Question: The goal is simple when a username gets too long on an account drop down menu how to make the search field reduce in width to make room for the longer name; the same is true when the name is short, how to make the form field fill up the empty space when a name is shorter.
I've started a pen here: <URL>
I'll be working on it throughout the day so there's no JS there now, but really i'm looking for ideas more than someone telling me exactly how to do it.
In pseudo code i'm guessing it would be something like this:
'''
var username = $('#usernameID").length();
var search = $('#searchFieldId');
if(username > 34) {
make search bar this width (can be fixed because we have a cap of 34 characters so it will never get bigger than that)
}
if(username < 34){
make search field as wide as need be to be next to the elements without there being significant space
}
'''
Here are some screenshots:

I'm almost thinking a while statement might be best but i'm new to javascript and my thinking is slow when putting the dots together.
There are icon placeholders that are to the right of the form field and to the left of the username, this is not so much part of the problem as it is something i need to account for.
Can anyone provide any suggestions? Thanks.
SOLUTION CODE THAT WORKED:
'''
var userWidth = $('#userOptions');
var searchField = $('#txtFamilySearch');
var icons = $('.icons');
$('#txtFamilySearch').css("width", 740 - (userWidth.width() + icons.width()));
'''
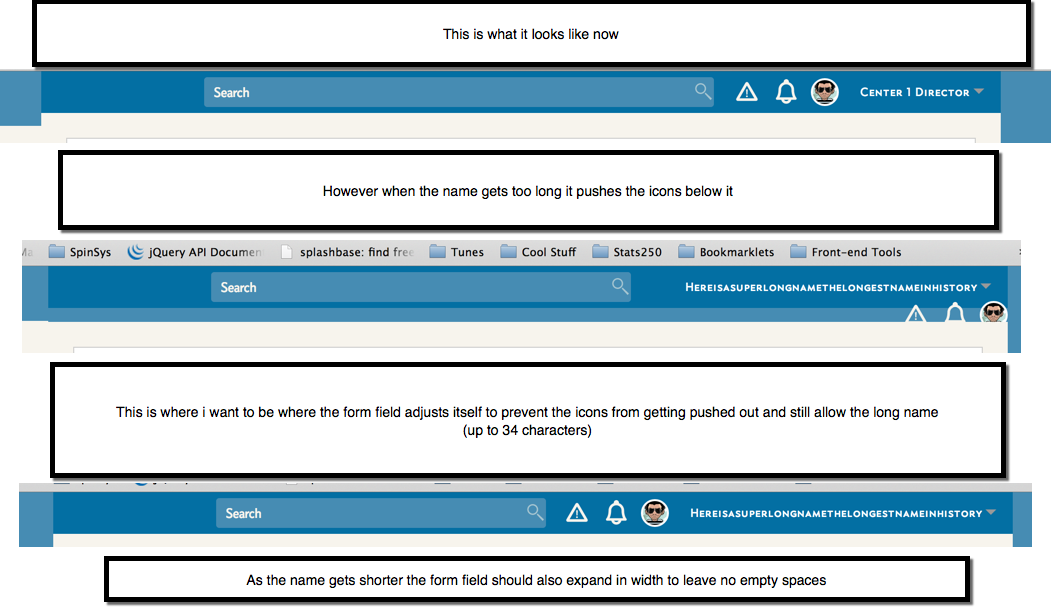
Answer: You mentioned you were looking for ideas more so than answers. If I was writing this page I would first set a specific width on the Search bar and the Username field. This way the two fields combined add up to a specific width: 700px Search, 200px Username = 900px work space. Then create an onload call on the body tag to run a function that checks the width of the username. So the username will be in a span with an id of "username"
'''
function onloadFunct() {
var userLength = document.getElementById("username").innerHTML.length();
if (userLength > x) {
// we want the search to shrink
var Y = userLength - standardLength;
// I get the number of characters past what the textbox can normally hold
var Z = Y * pixelsPerCharacter;
// I multiply the excess characters by the estimated space they will take up
document.getElementById("search").width = document.getElementById("search").width - Z;
document.getElementById("username").width = document.getElementById("username").width + Z;
} else {
// we want the search to grow
// same as above but I reverse the - and + signs
}
}
'''
I hope this helps, the point of keeping both the search bar and the username field equal to a specific width is to avoid taking up the space that is needed for the icon placeholders.
Example variables:
'standardLength = 40; // 40 characters can fit comfortably within the 200 space'
'pixelsPerCharacter = 5; // each character will take up about 5 pixels, so for every character past the bounds we will add 5'
ALTERNATIVELY:
You can take off the width of username field, and after the page has loaded use
'''
javascript: document.getElementById("search").width = 900 - document.getElementById("username").width;
'''